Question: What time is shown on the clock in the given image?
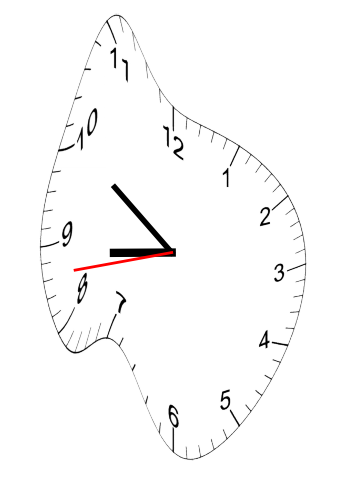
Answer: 08:50:43